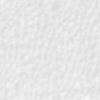
Label: no_change